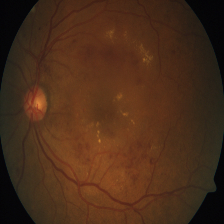
Diabetic retinopathy grade: Severe